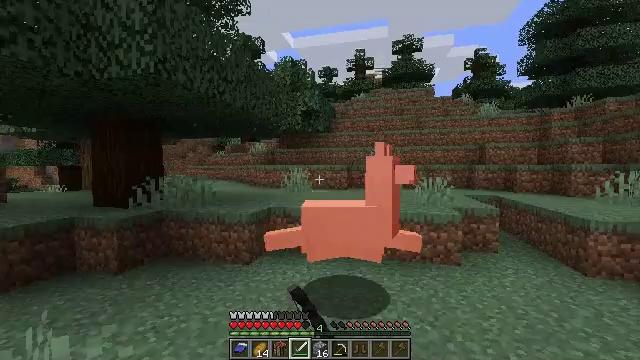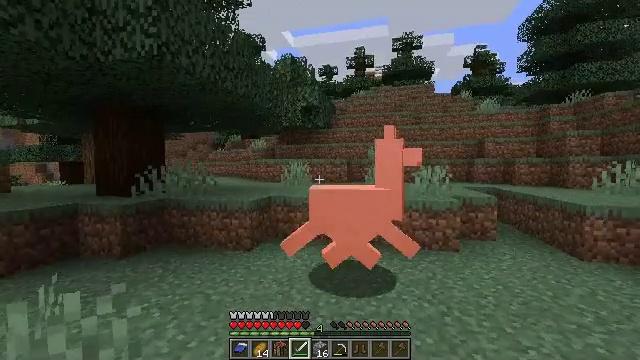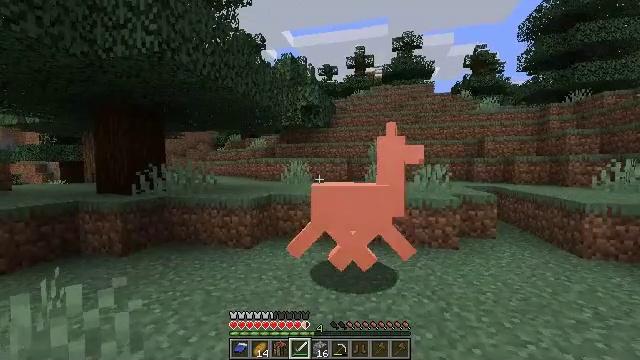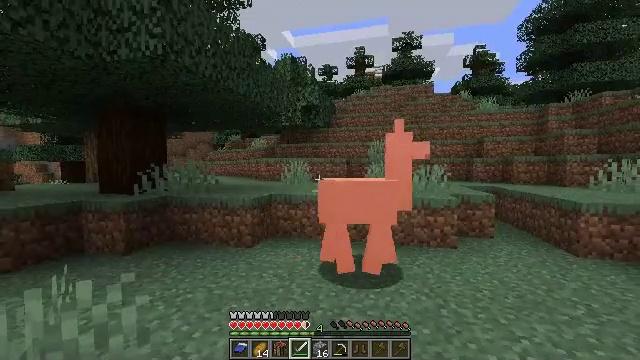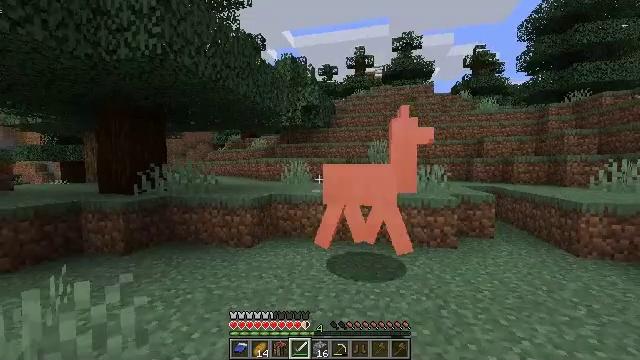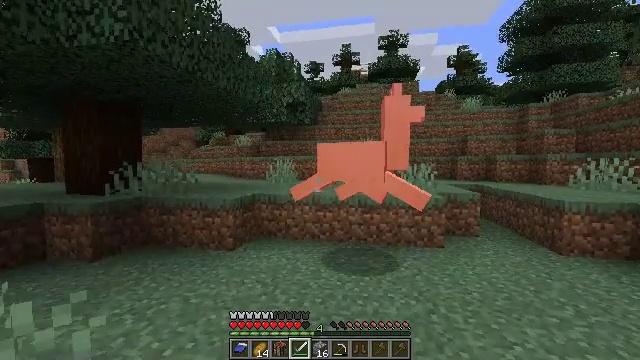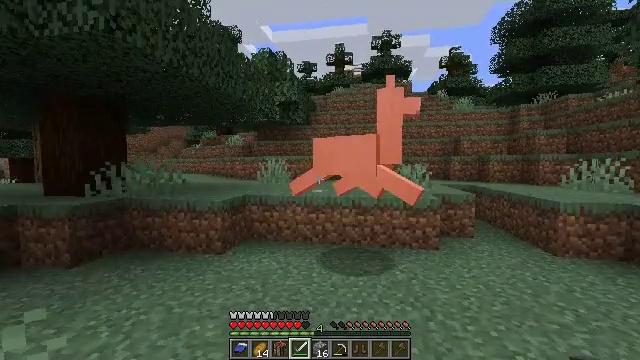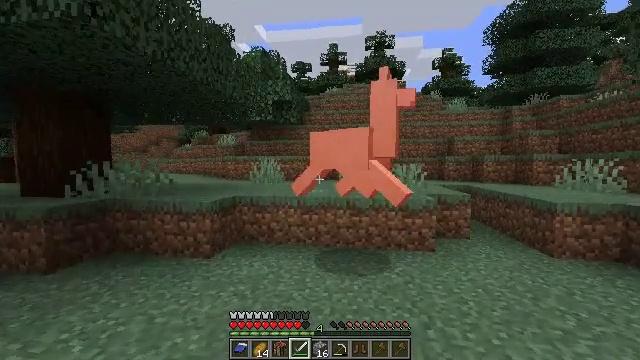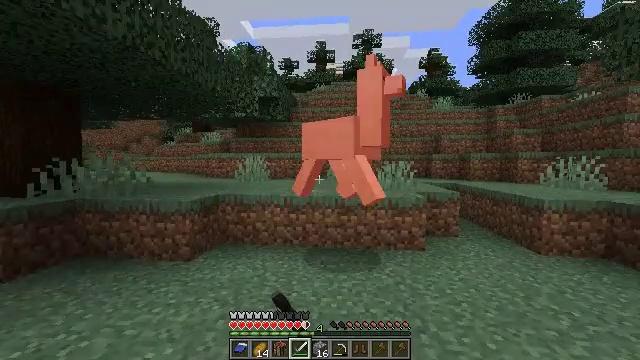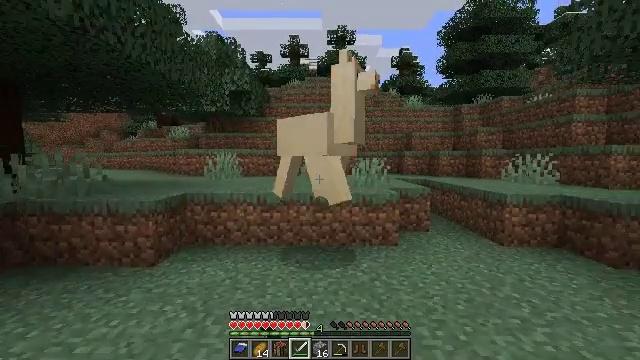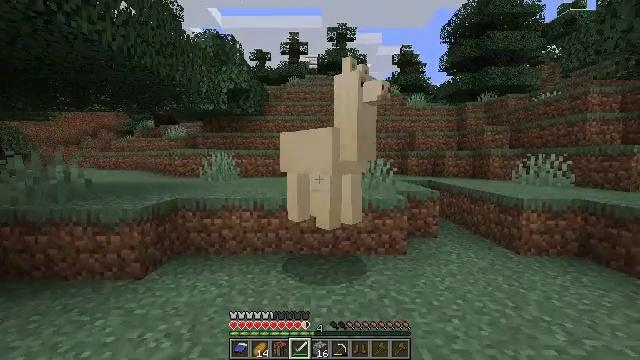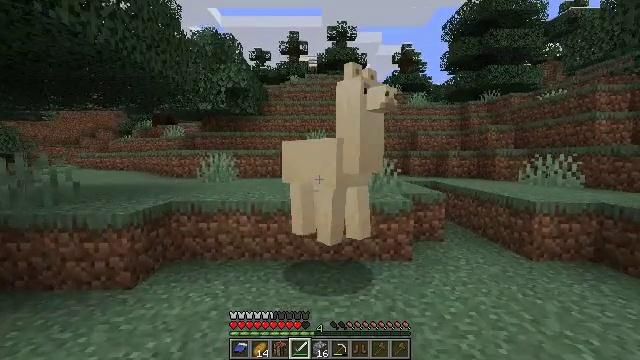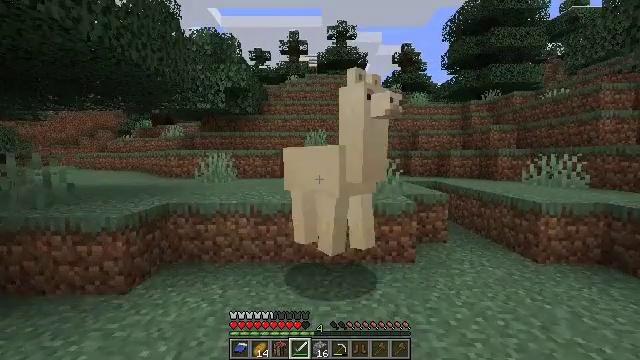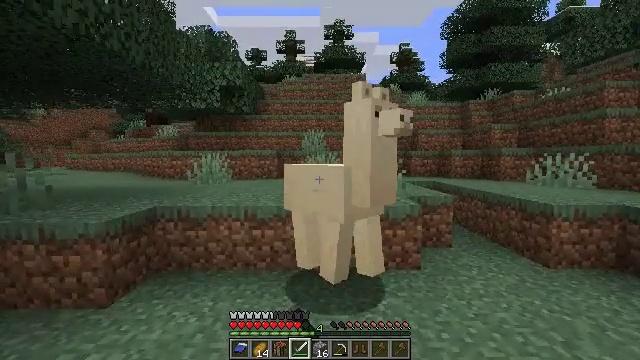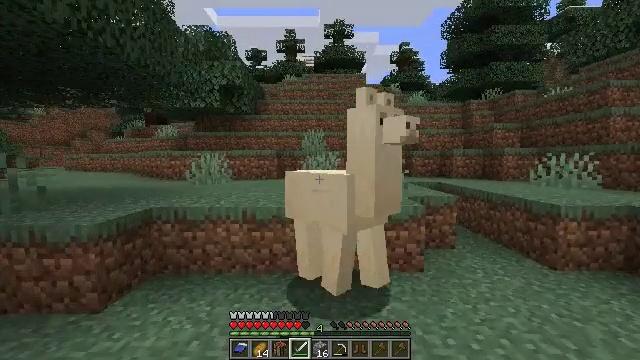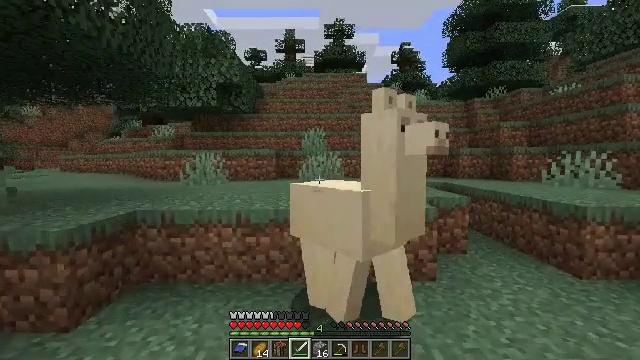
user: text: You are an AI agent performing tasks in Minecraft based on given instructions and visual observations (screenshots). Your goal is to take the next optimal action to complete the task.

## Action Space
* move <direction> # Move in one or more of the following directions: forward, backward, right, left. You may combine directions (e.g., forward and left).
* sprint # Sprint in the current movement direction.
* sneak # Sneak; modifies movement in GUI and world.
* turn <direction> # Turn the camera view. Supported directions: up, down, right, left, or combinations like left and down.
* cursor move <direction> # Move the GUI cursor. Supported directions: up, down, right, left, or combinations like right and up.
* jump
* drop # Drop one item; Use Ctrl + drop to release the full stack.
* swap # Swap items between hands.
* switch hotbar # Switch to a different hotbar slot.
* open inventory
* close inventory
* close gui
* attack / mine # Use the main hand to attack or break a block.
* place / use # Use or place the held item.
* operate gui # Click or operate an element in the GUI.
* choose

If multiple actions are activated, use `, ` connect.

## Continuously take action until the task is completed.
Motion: motion action
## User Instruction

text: Hunt animals.
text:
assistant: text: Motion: attack / mine
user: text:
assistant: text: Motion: attack / mine
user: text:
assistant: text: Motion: no_op
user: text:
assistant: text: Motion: move forward
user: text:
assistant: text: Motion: move forward, turn right
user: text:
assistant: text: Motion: move forward, turn right
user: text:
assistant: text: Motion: move forward, turn right, attack / mine
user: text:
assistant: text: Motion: move forward, turn right, attack / mine
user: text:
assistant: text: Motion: move forward, turn right, attack / mine
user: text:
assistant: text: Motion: move forward, attack / mine
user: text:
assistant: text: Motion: move forward
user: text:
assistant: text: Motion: move forward, attack / mine
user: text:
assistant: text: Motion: move forward, attack / mine
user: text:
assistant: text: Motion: move forward, attack / mine
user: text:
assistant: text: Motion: move forward
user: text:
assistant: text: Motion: move forward, turn right, attack / mine
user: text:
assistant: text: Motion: move forward, turn right and down, attack / mine
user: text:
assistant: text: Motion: attack / mine
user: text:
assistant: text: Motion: attack / mine
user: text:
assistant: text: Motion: attack / mine
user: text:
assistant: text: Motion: attack / mine
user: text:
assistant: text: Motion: no_op